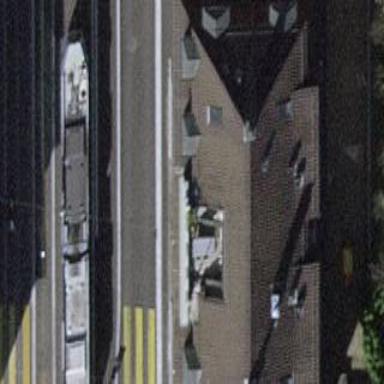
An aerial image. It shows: Beautiful apartment building with mansard roof.